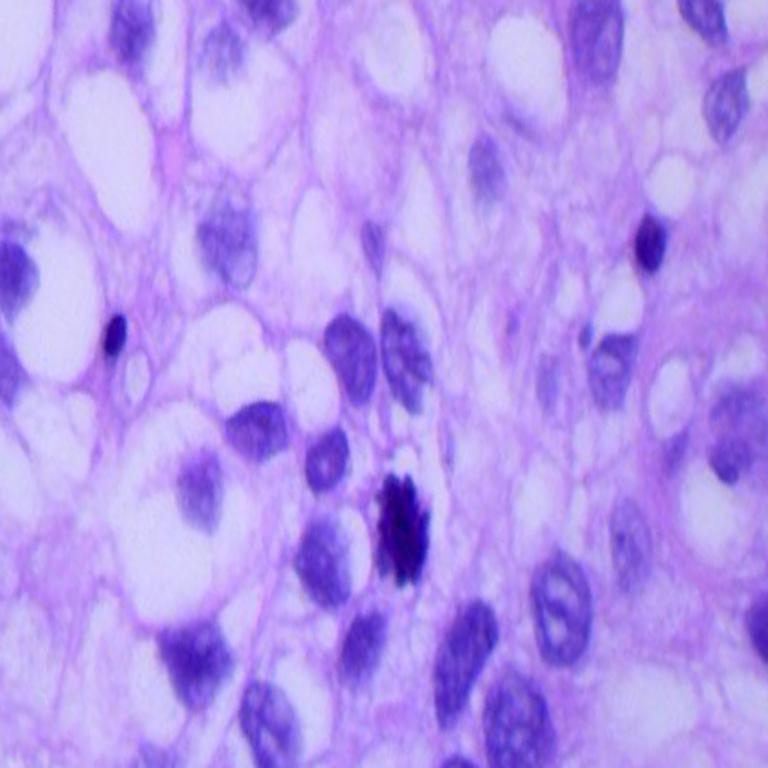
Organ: lung
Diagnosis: squamous carcinomas